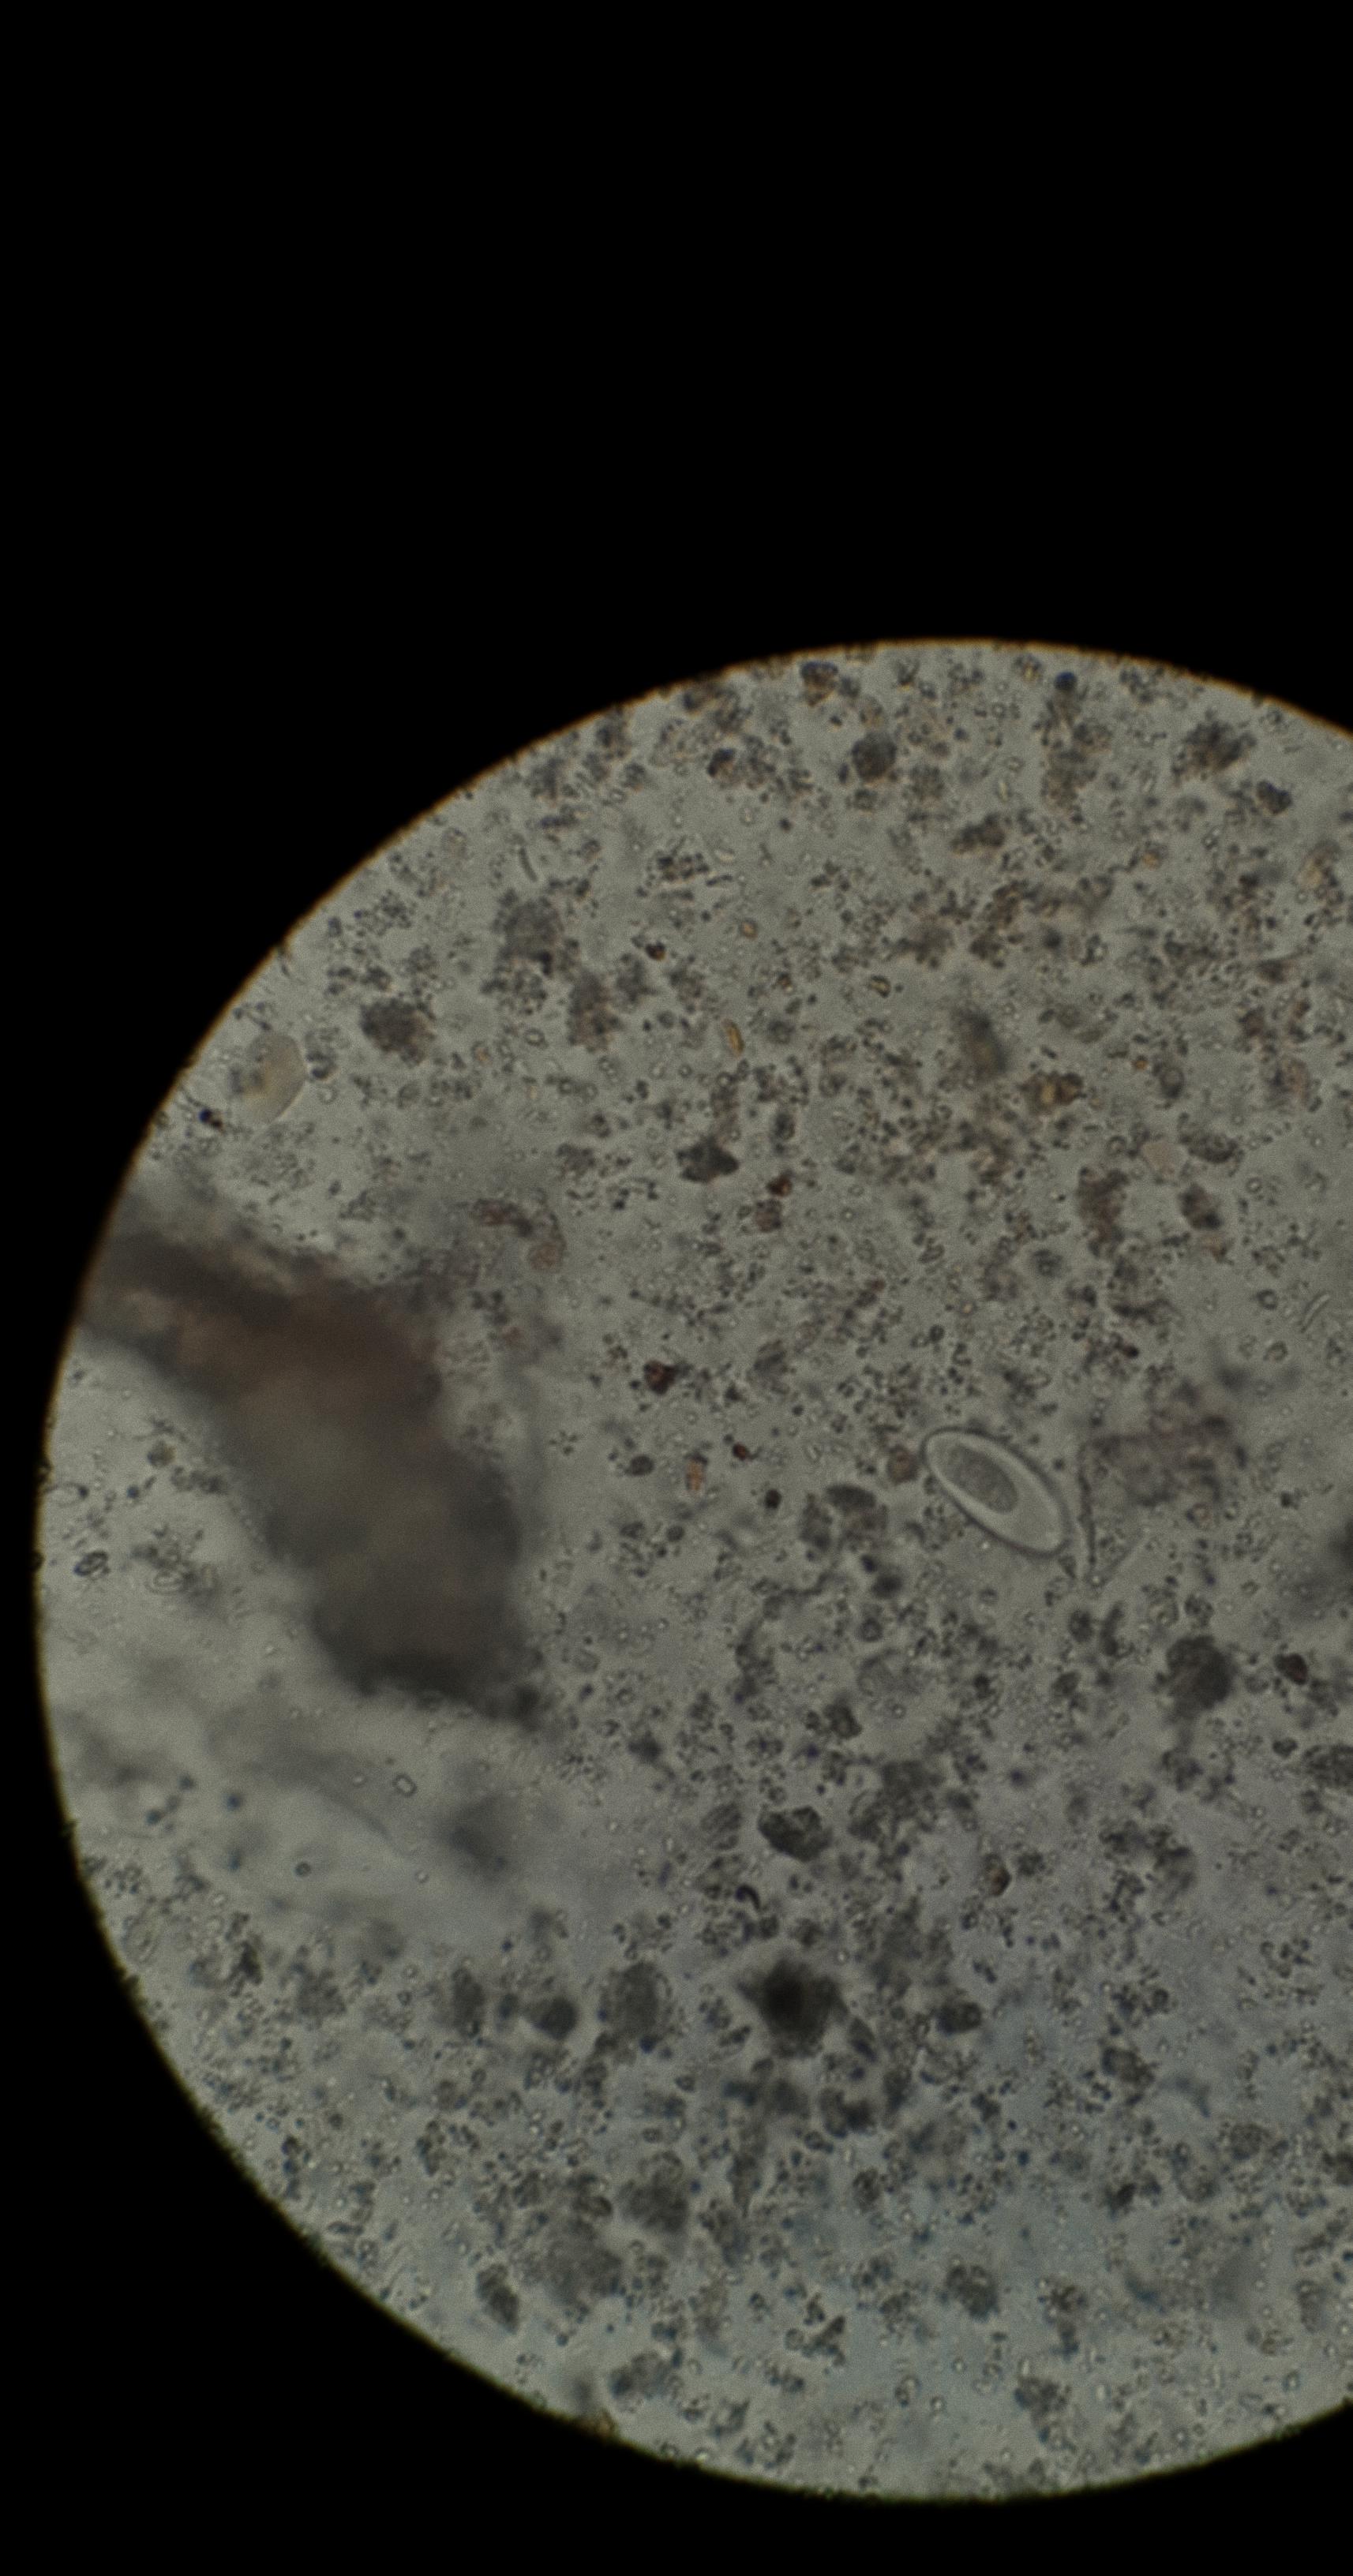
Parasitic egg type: Enterobius vermicularis